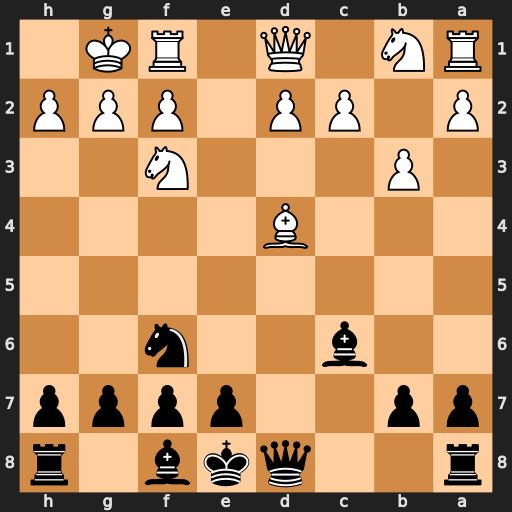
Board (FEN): r2qkb1r/pp2pppp/2b2n2/8/3B4/1P3N2/P1PP1PPP/RN1Q1RK1
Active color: b
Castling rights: kq
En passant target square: -
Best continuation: Bxf3 Qxf3 Qxd4